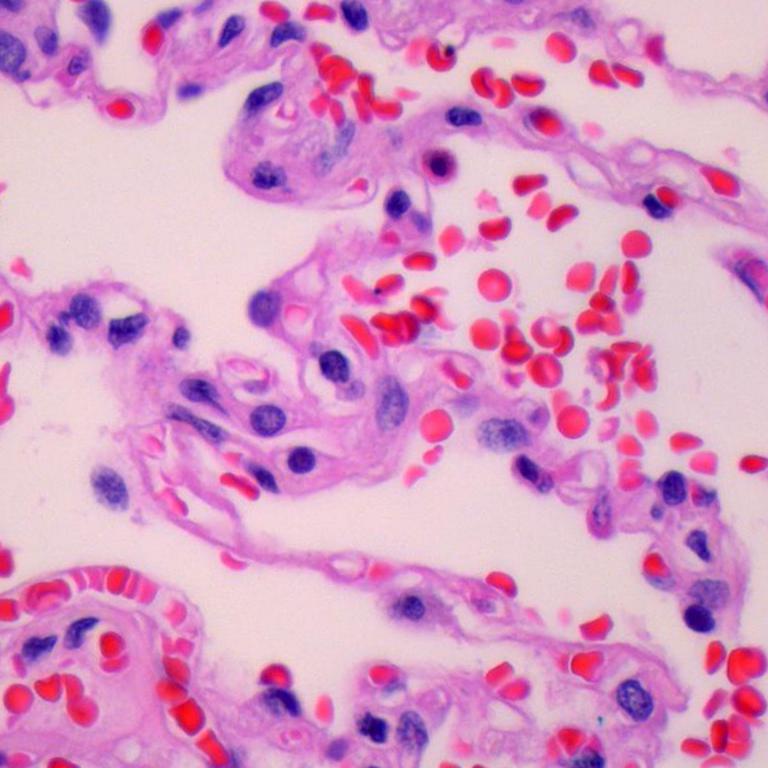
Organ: lung
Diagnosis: benign